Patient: sex F, age 63
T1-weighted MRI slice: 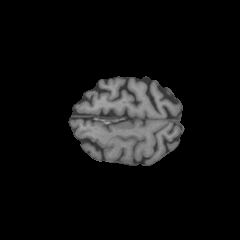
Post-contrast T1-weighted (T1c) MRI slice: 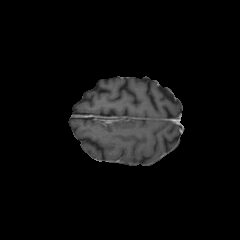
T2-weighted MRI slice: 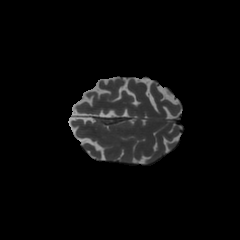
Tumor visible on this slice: no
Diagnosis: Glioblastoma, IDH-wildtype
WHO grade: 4